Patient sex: F
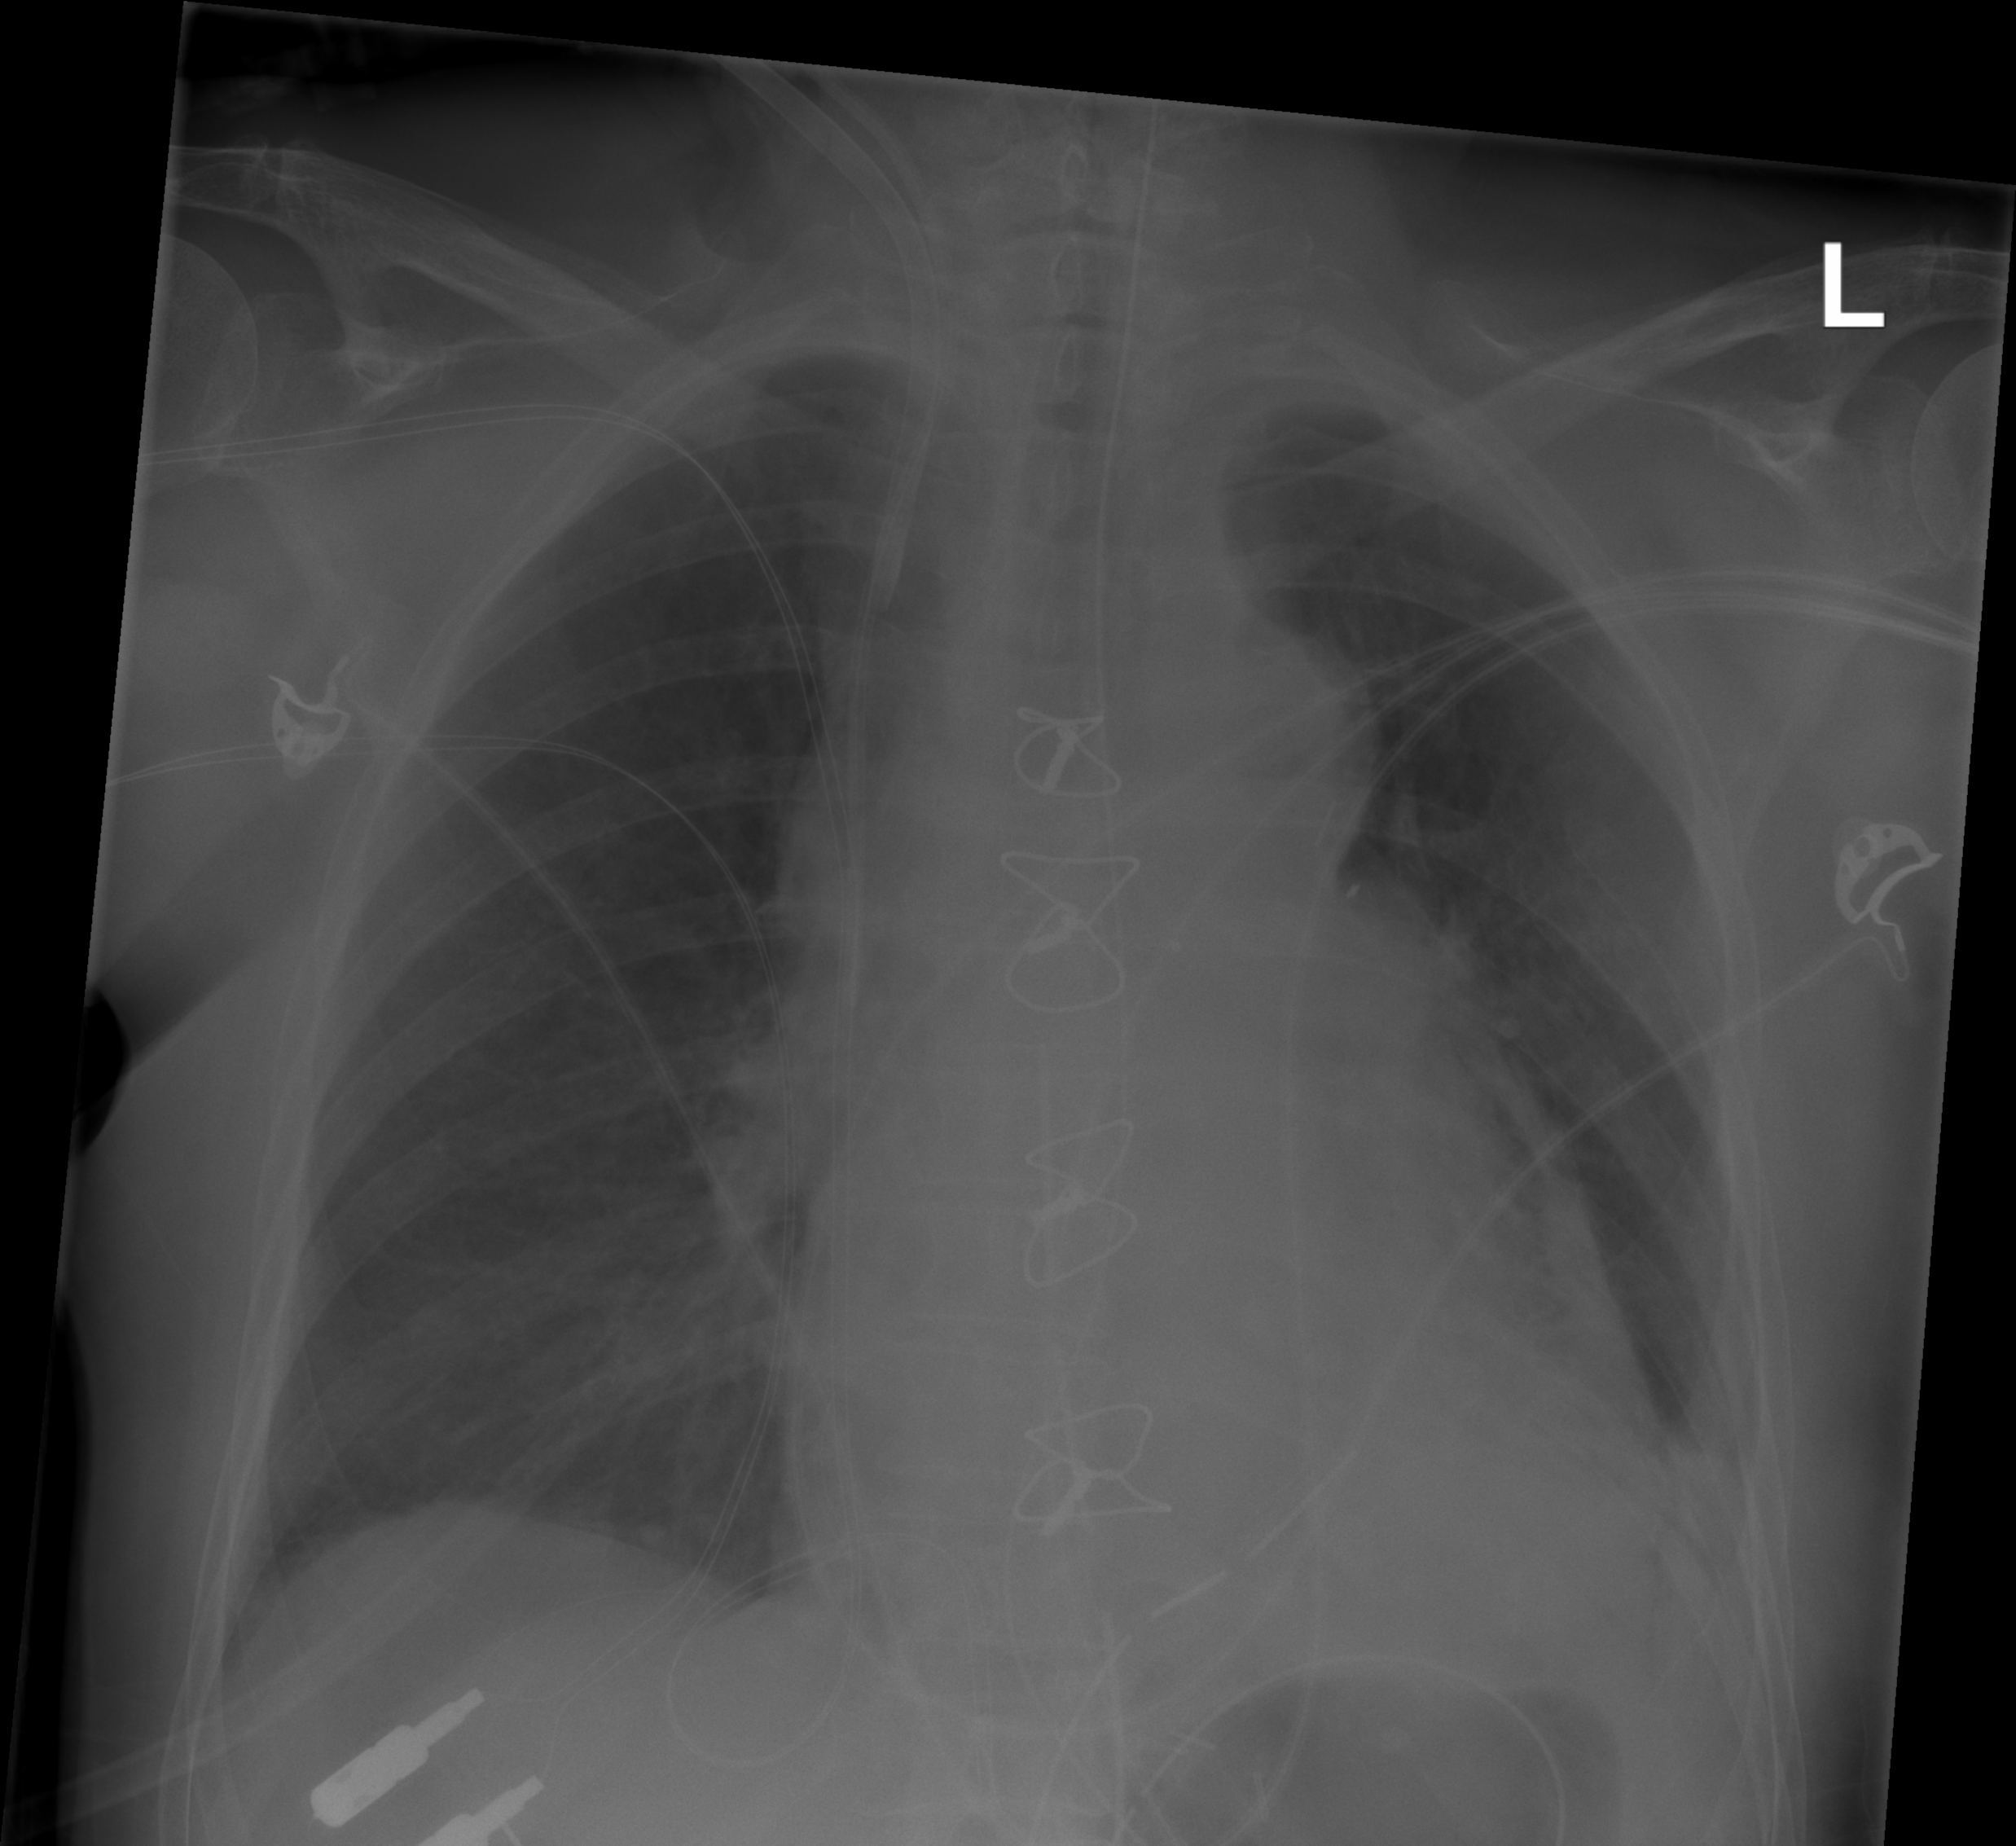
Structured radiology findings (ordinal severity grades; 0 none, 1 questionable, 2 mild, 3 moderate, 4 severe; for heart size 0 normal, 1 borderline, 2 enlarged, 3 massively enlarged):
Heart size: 0
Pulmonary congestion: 0
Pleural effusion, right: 0
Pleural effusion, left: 1
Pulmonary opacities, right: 0
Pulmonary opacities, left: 0
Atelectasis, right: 0
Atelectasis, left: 2